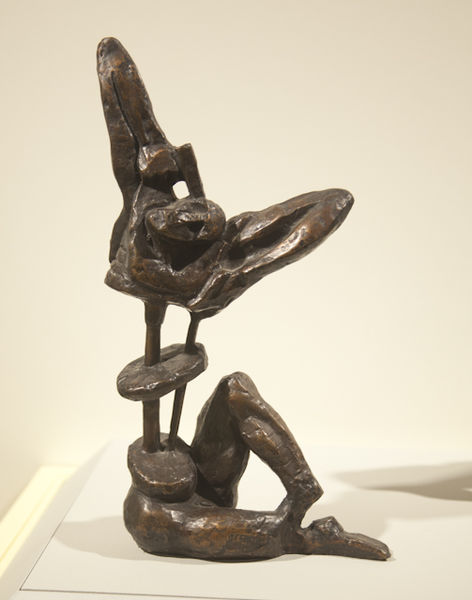
Titel: Suicide
Künstler: Ernst Neizvestnyi
Standort: Amherst (Massachusetts, USA)
Institution: Mead Art Museum, Amherst College
Schlagwörter: hands, men, people, stool, empty, expressionism, face, modern, nose, old, sit, sitting, woman, brown, sad, man, stone, folded, head, death, eyes, feet, metal, expression, mouth, model, photo, sculpture, statue, twisted, dead, abstract, person, human, arms, temple, art, bend, pants, shoe, shoes, legs, figure, brass, bronze, structure, body, kill, distorted, broken, knee, leg, bending, murder, pain, weapon, gun, suffering, copper, killed, sorrow, torture, emotion, grief, torso, shot, suicide, fun, feed, limbs, stretch, elbows, turned, contorted, die, figurine, cry, pistol, divide, set, dismembered, hea, segments, tortue, acrobat, headshot, elbos, bras, separated, mangled, separate